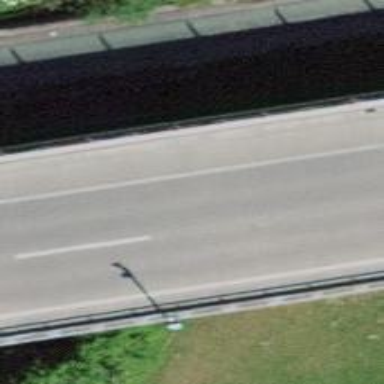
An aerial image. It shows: Asphalt bridge over motorway.